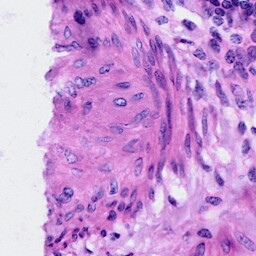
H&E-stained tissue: Cervix